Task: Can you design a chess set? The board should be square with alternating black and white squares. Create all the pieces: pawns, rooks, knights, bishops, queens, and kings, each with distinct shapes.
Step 4203:
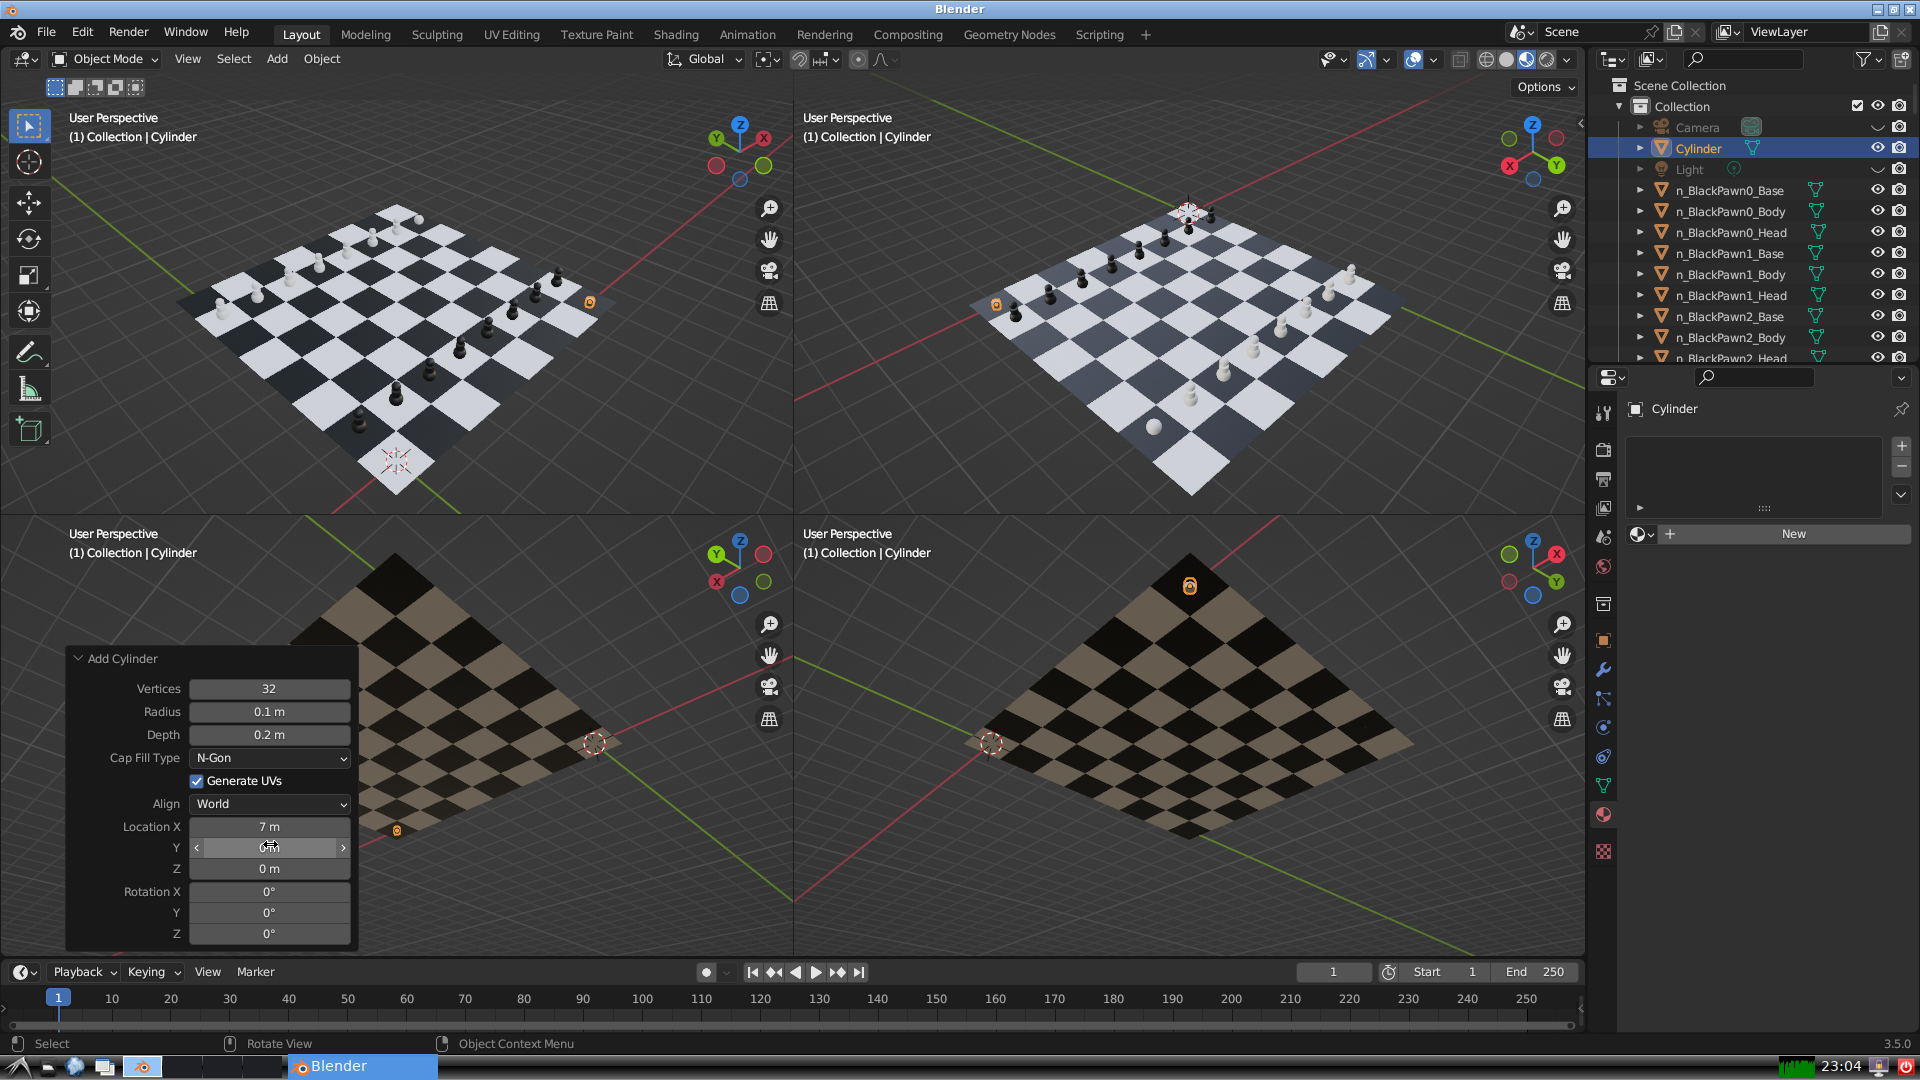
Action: click: no